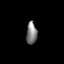
Tissue: lung
Cell type: Pericytes
Senescence score: 0.6251
Nuclear area (px): 233
Mean DAPI intensity: 126.601